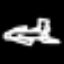
Label: airplane